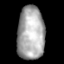
Tissue: lung
Cell type: Endothelial cells
Senescence score: 0.2251
Nuclear area (px): 1426
Mean DAPI intensity: 169.461